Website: lowes
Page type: review-order
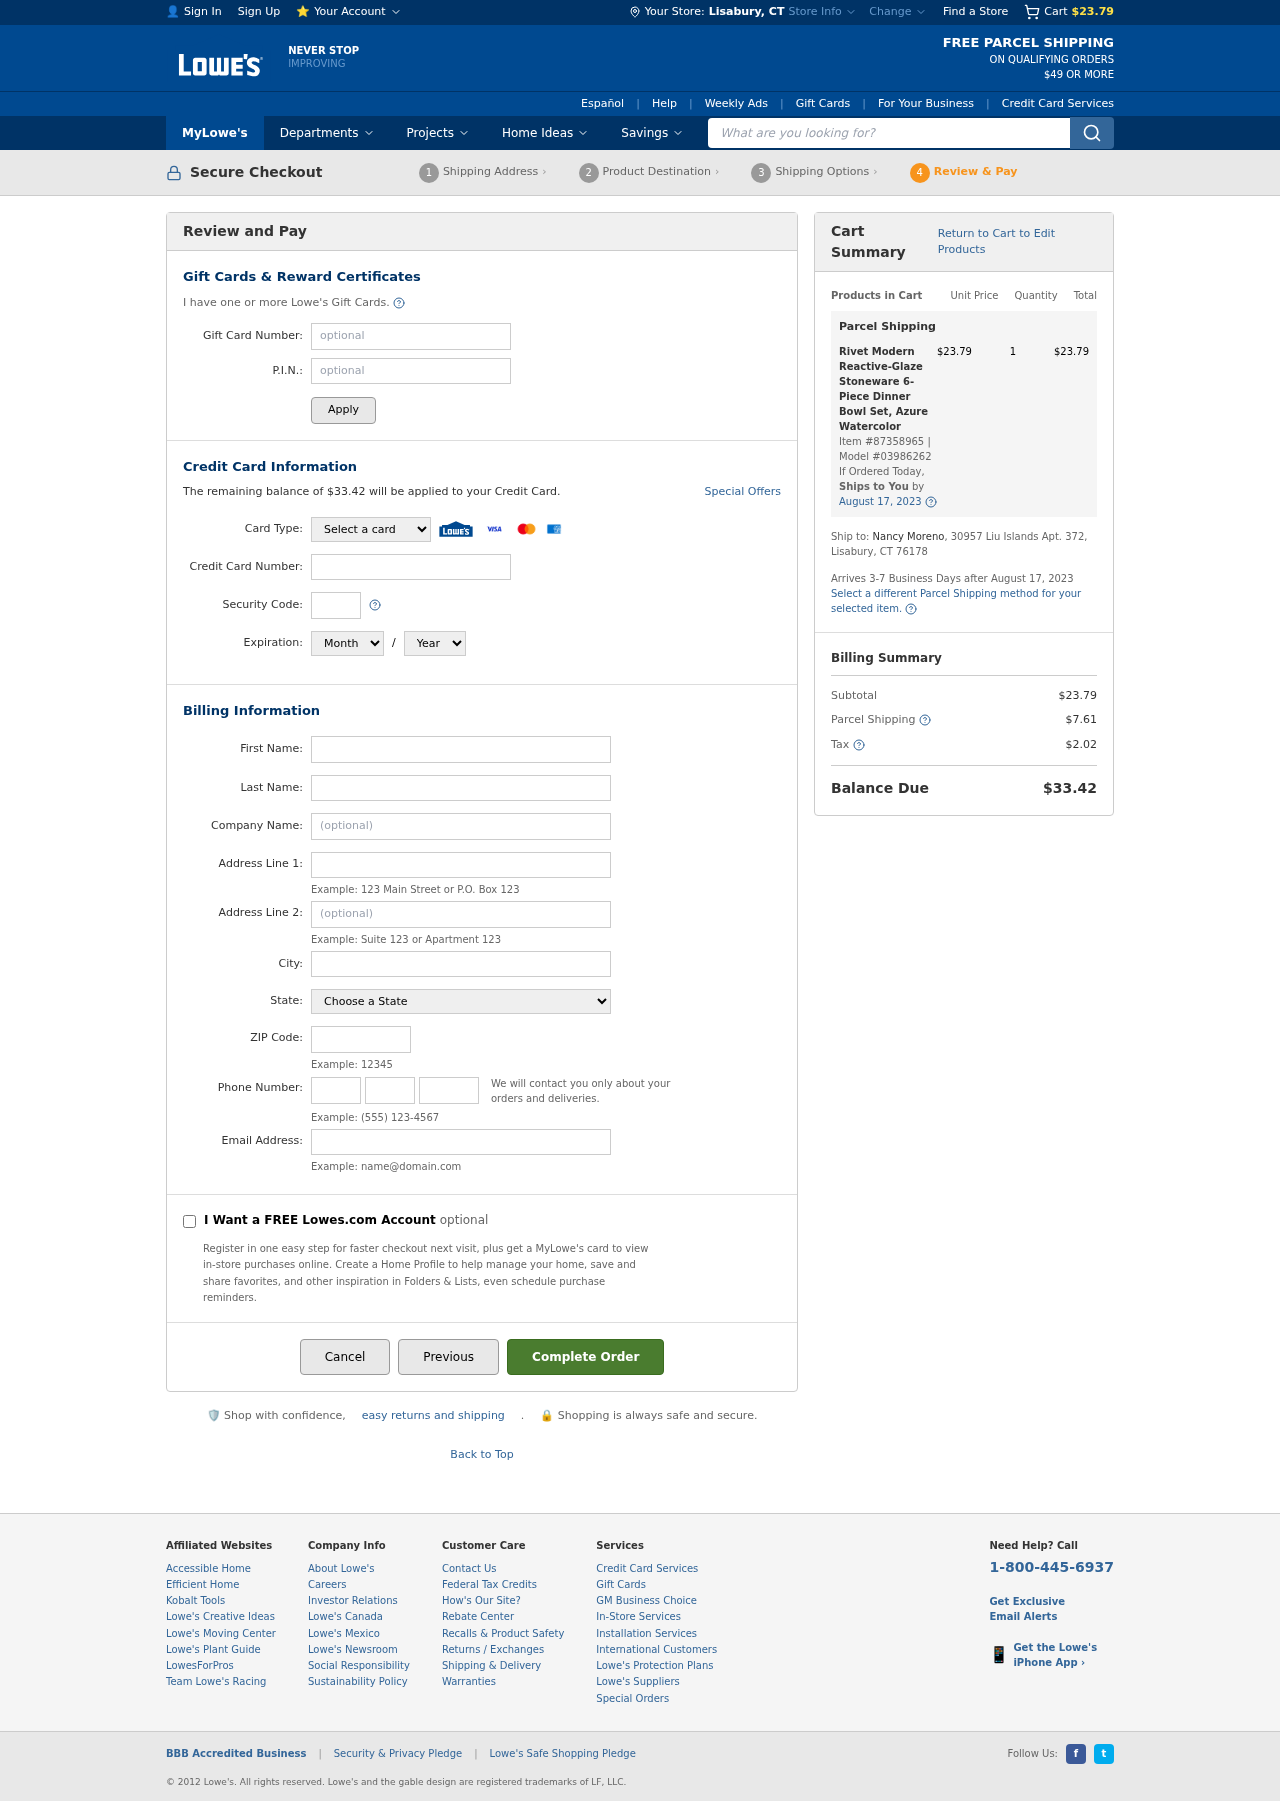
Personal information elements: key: PII_CARD_CVV
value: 923
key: PII_CARD_EXPIRY_MONTH
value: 01
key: PII_CARD_EXPIRY_YEAR
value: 26
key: PII_CARD_NUMBER
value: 5264 5598 4861 6269
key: PII_CARD_TYPE
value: Mastercard
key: PII_CITY
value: Lisabury
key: PII_CITY_STATE
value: Lisabury, CT
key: PII_EMAIL
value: nancy_moreno@yahoo.com
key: PII_FIRSTNAME
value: Nancy
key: PII_LASTNAME
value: Moreno
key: PII_PHONE_AREA
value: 309
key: PII_PHONE_PREFIX
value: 843
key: PII_PHONE_SUFFIX
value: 8331
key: PII_POSTCODE
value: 76178
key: PII_STATE
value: Connecticut
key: PII_STREET
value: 30957 Liu Islands Apt. 372
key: PII_STREET2
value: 30957 Liu Islands Apt. 372
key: PII_STREET2
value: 47576 Park Plain
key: PII_FULLNAME2
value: Nancy Moreno
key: PII_CITY_STATE_ZIP2
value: Lisabury, CT 76178
Product elements: key: PRODUCT1_NAME
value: Rivet Modern Reactive-Glaze Stoneware 6-Piece Dinner Bowl Set, Azure Watercolor
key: PRODUCT1_PRICE
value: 23.79
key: PRODUCT1_QUANTITY
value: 1
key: PRODUCT1_ITEM_NUMBER
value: Item #87358965
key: PRODUCT1_MODEL_NUMBER
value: Model #03986262
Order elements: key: ORDER_SUBTOTAL
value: $23.79
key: ORDER_BALANCE_DUE
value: $33.42
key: ORDER_SHIPPING_DATE
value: August 17, 2023
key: ORDER_ITEM_TOTAL
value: $23.79
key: ORDER_SHIPPING_DATE2
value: August 17, 2023
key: ORDER_SHIPPING_COST
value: $7.61
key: ORDER_TAX
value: $2.02
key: ORDER_TOTAL
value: $33.42
Search elements: key: HEADER_SEARCH
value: What are you looking for?